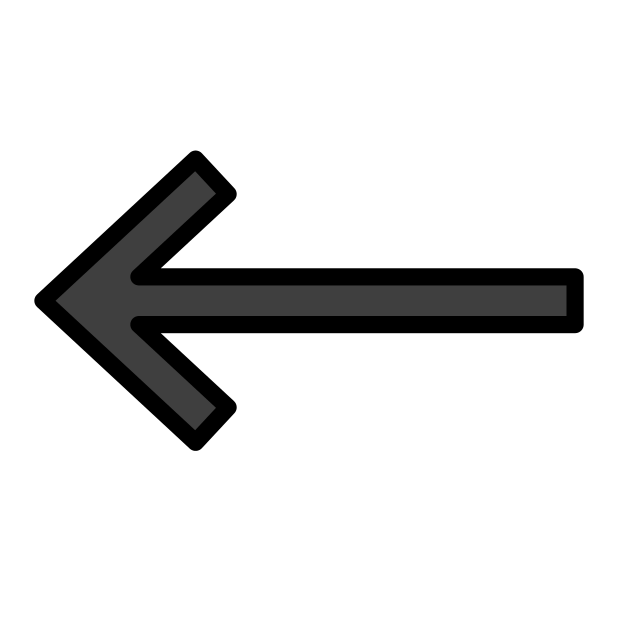
Emoji: ⬅
Name: leftwards black arrow
Unicode: 0x2b05